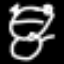
Label: frog